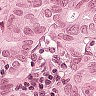
Metastatic tissue present: yes